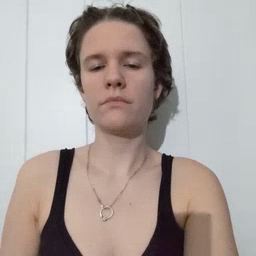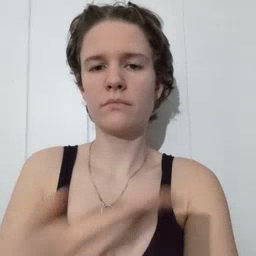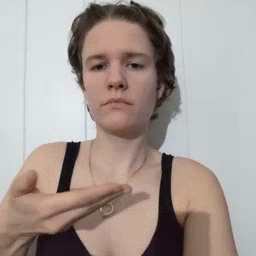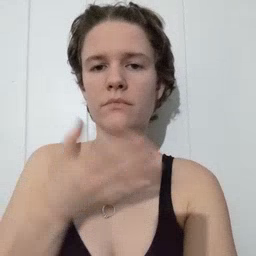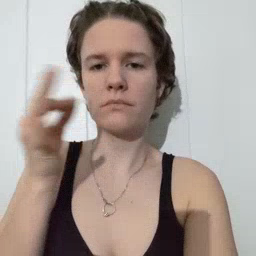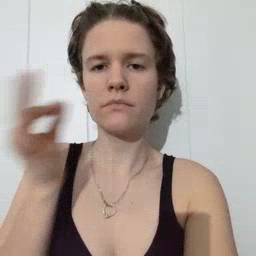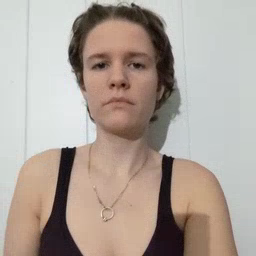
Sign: kitty